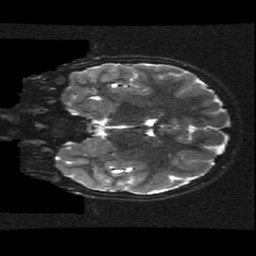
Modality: T2w
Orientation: coronal
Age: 10
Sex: male
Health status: ill
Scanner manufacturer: ge
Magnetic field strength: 3 T
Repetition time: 7.5 s
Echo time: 0.1015 s